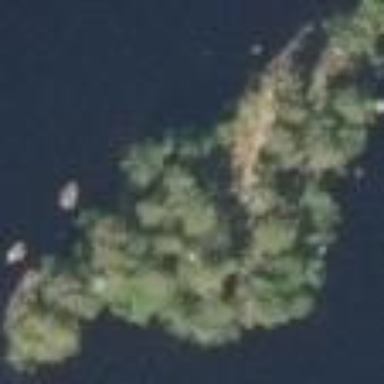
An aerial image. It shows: Islet.